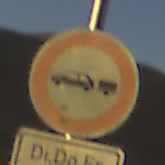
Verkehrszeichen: VerbotPersonenkraftwagenMitAnhaenger
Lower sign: ZeitangabenMitBeschraenkungAufWochentage3
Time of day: SunriseSunset
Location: Outdoor (Nature)
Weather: Clear
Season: NotSpecified
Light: Natural